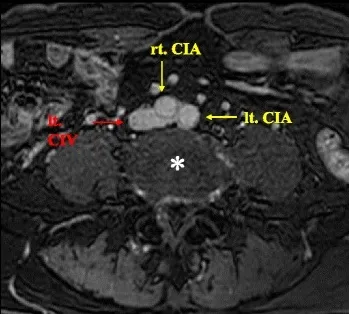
Magnetic resonance venography (T2-TRA) on the first visit. rt. CIA; right common iliac artery, lt. CIA; left common iliac artery, lt. CIV; left common iliac vein, *: vertebral body at fifth lumbar vertebra.
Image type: radiology (mri)